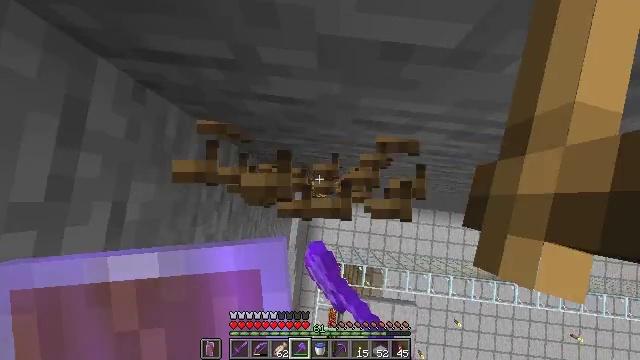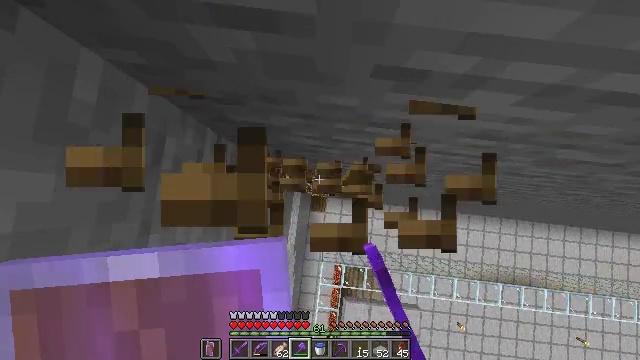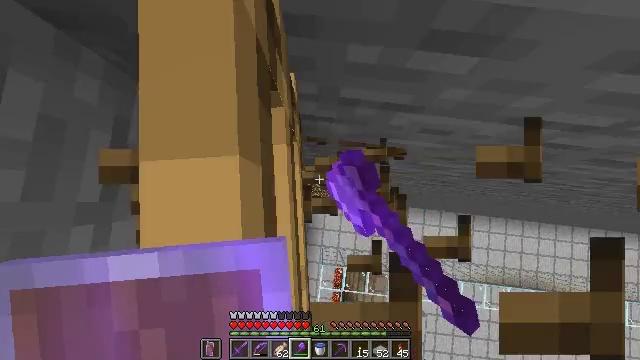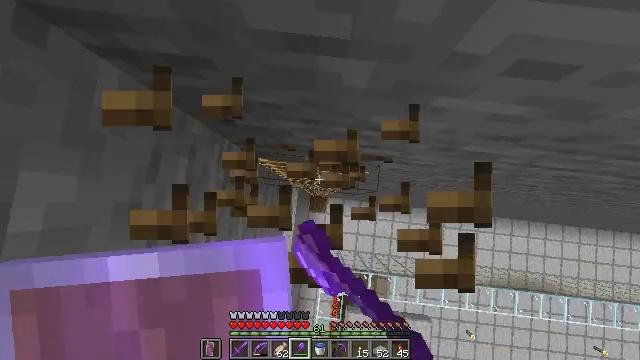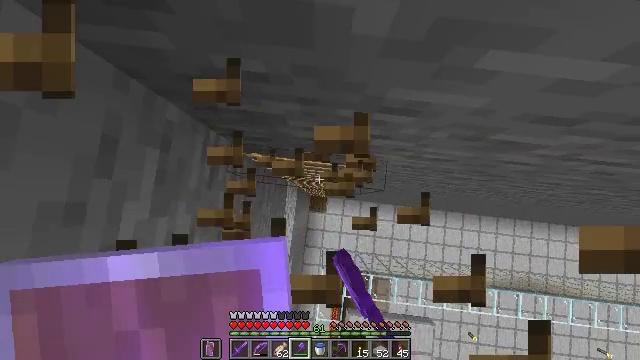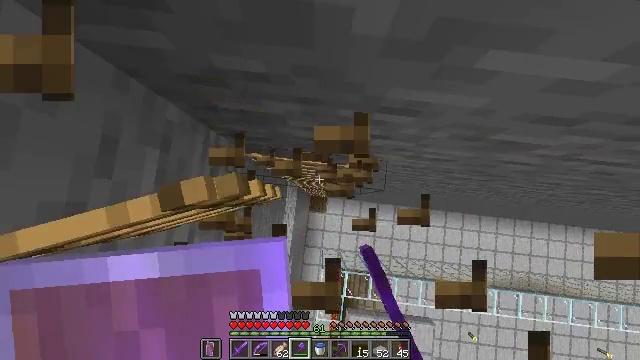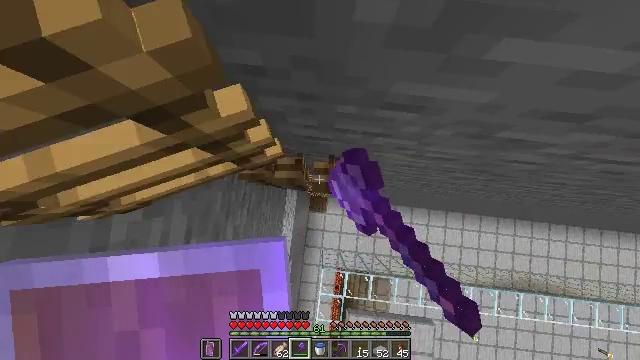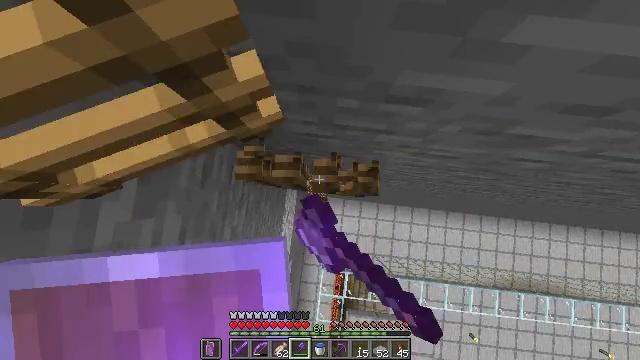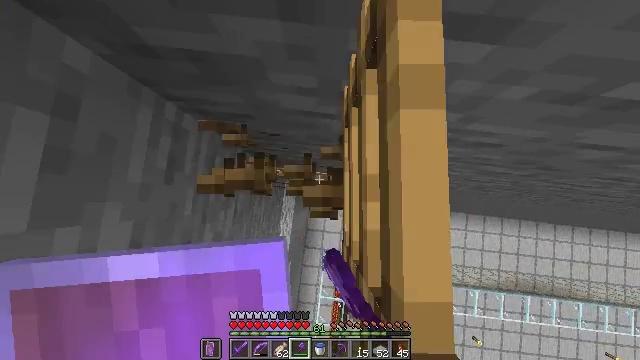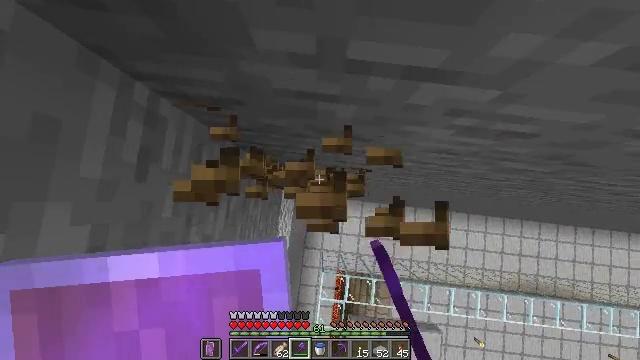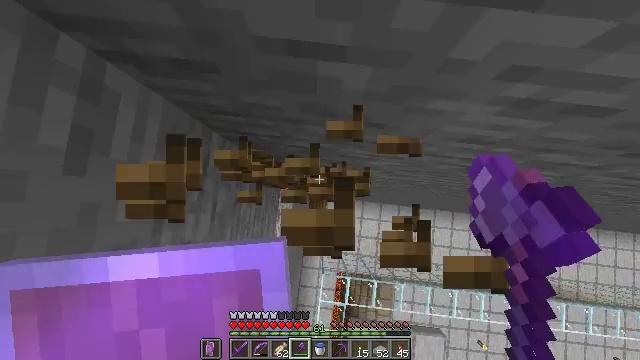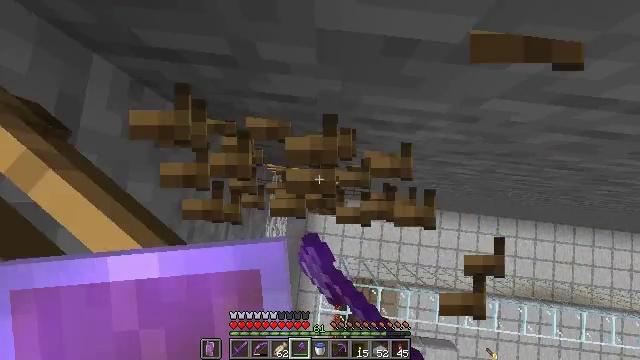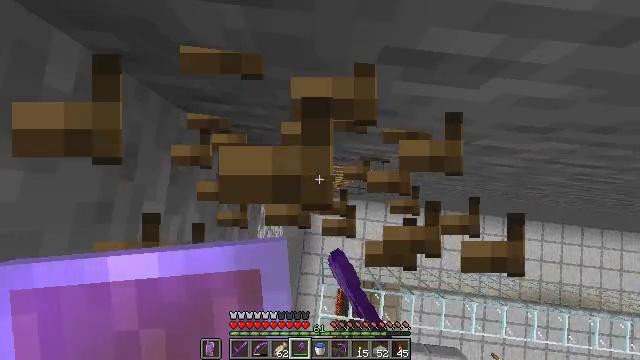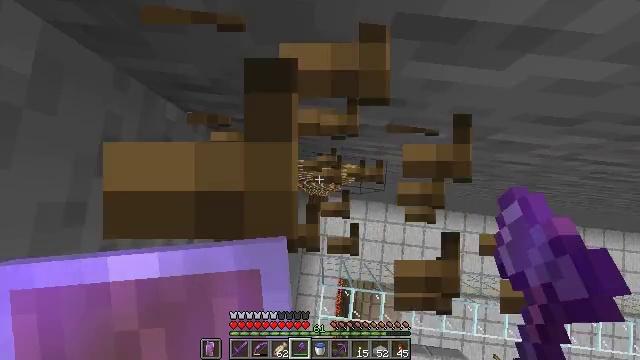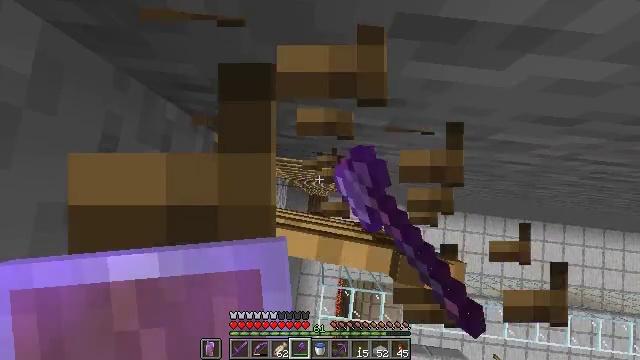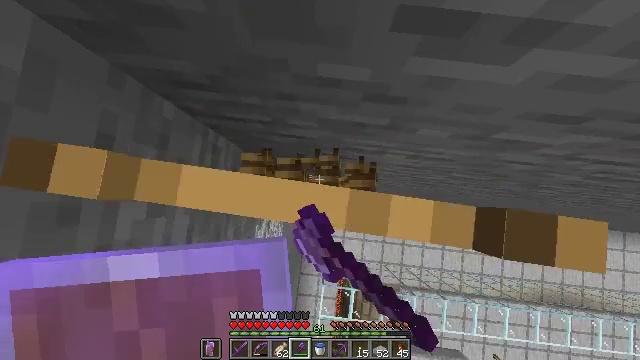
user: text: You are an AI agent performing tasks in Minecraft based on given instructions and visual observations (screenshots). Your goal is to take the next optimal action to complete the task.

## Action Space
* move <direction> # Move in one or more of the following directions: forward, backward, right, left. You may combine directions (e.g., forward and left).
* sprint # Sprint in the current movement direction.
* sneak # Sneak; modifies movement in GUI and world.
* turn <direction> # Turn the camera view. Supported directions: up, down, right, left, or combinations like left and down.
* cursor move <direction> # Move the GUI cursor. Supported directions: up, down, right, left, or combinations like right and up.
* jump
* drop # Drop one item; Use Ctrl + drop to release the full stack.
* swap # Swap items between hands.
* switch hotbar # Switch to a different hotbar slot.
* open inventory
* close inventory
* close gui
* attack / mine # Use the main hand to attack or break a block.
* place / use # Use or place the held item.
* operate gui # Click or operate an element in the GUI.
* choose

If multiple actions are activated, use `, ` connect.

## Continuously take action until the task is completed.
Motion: motion action
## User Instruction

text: Disassemble the ladder.
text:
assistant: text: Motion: attack / mine
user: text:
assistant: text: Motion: attack / mine
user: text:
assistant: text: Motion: attack / mine
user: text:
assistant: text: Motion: attack / mine
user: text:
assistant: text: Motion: attack / mine
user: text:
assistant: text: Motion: attack / mine
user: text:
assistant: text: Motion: attack / mine
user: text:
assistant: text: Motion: attack / mine
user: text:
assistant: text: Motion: attack / mine
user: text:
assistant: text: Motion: attack / mine
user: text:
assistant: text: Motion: attack / mine
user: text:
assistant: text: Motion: attack / mine
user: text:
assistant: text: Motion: attack / mine
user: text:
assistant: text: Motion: attack / mine
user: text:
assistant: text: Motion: attack / mine
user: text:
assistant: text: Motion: attack / mine
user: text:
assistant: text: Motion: attack / mine
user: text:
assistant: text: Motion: attack / mine
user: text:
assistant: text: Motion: attack / mine
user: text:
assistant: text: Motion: attack / mine
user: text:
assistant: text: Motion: attack / mine
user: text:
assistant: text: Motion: attack / mine
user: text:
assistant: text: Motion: attack / mine
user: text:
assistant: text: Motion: attack / mine
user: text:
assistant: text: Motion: attack / mine
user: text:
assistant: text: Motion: attack / mine
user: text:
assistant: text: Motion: attack / mine
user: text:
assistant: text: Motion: attack / mine
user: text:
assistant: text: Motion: attack / mine
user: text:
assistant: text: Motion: attack / mine